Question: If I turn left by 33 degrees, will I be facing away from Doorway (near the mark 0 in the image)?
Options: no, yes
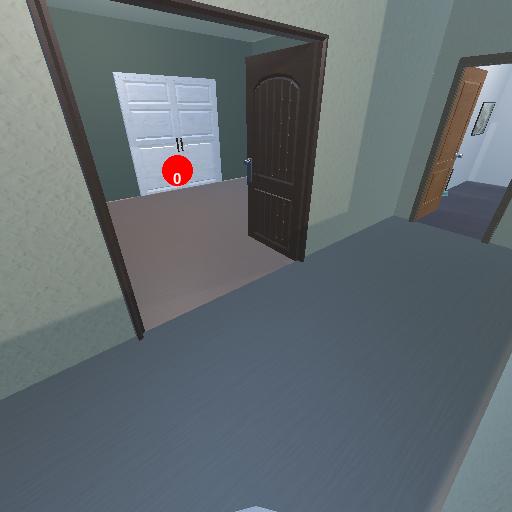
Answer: no